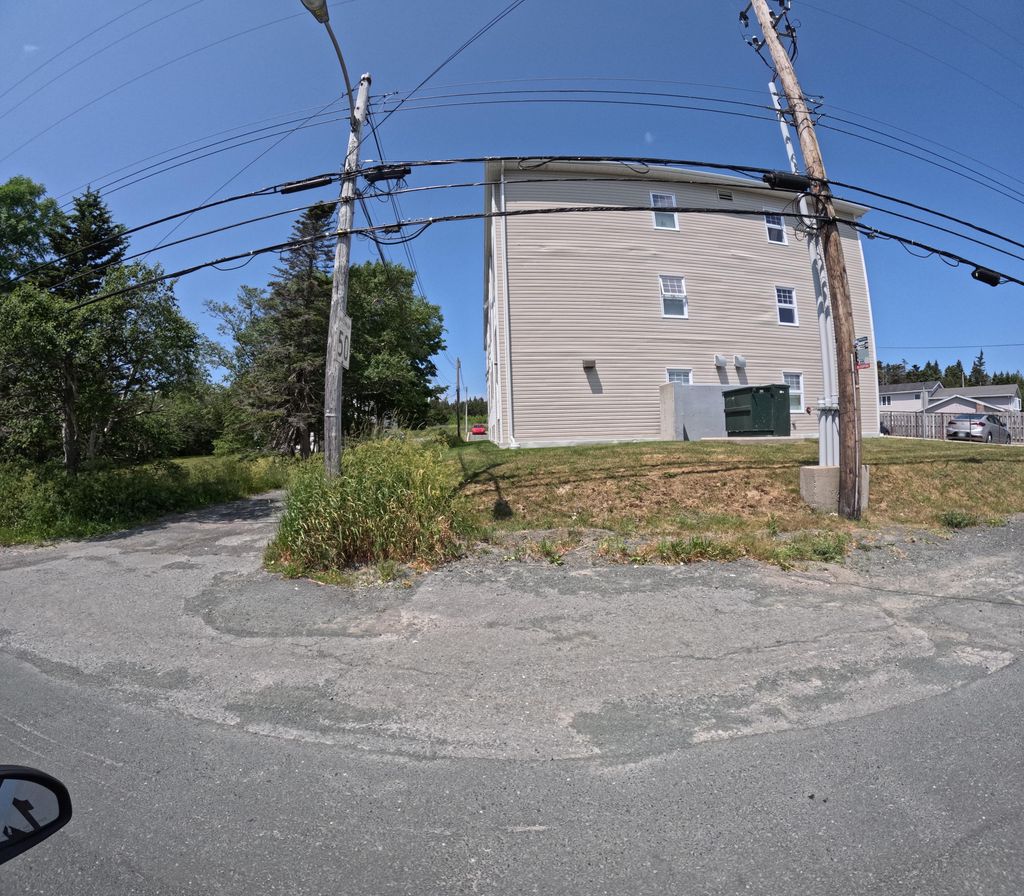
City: st_johns